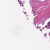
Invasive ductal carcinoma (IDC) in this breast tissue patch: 0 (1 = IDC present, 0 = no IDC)